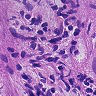
Metastatic tissue present: yes